Aerial crown-view tile of a tropical tree (Barro Colorado Island, Panama), acquired 20250818:
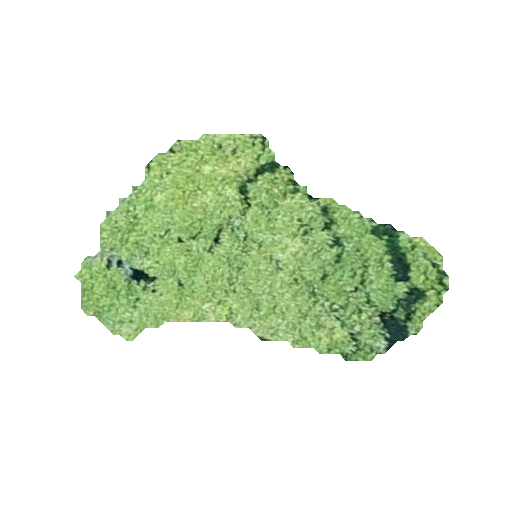
Species: Prioria copaifera
GBIF accepted scientific name: Prioria copaifera
Crown area: 75.846 m²